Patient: sex M, age 66
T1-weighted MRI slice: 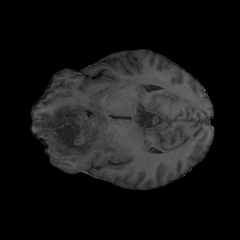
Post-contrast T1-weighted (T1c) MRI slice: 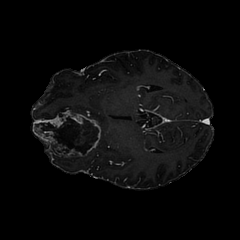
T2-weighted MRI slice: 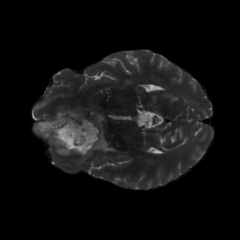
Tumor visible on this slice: yes
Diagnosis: Glioblastoma, IDH-wildtype
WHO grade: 4